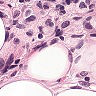
Metastatic tissue present: yes